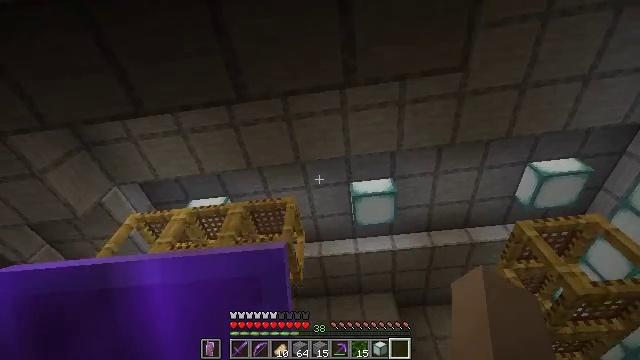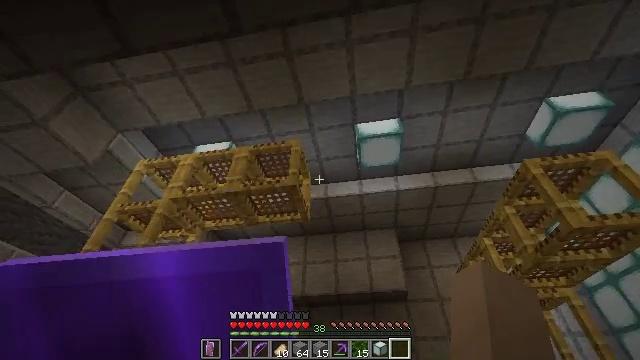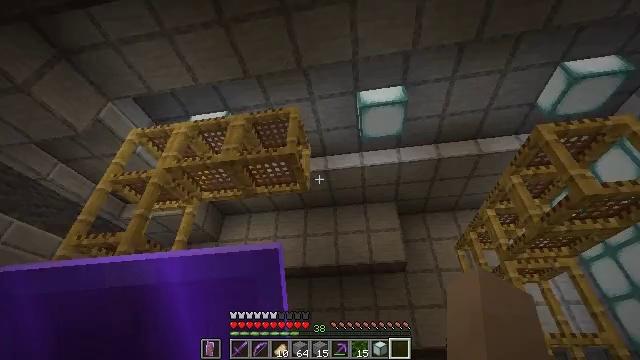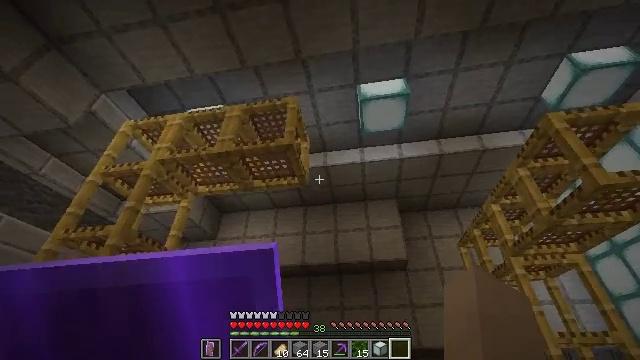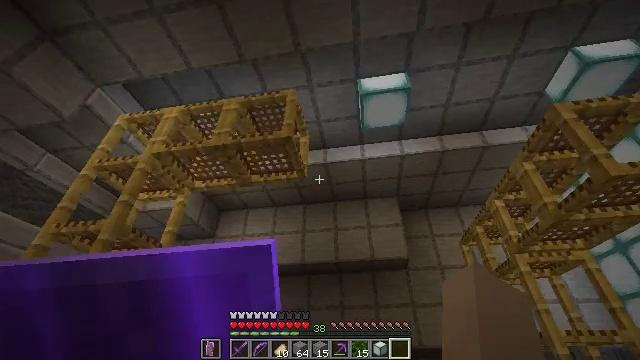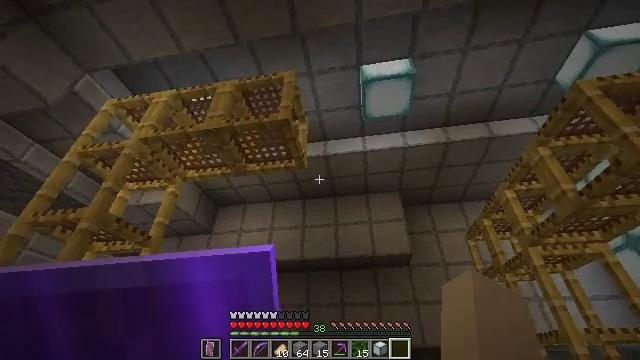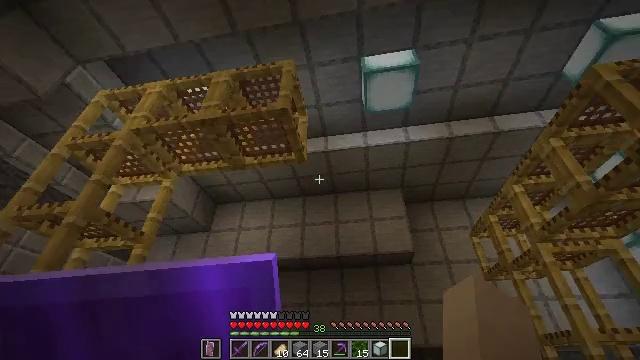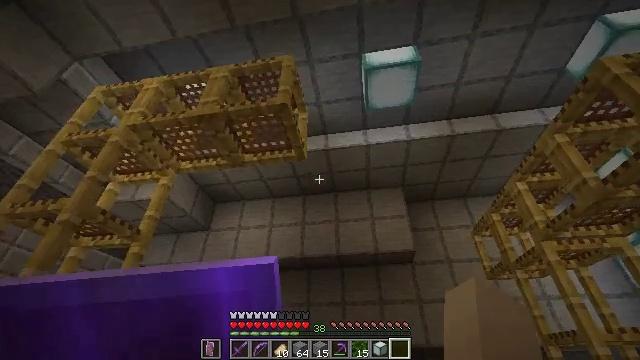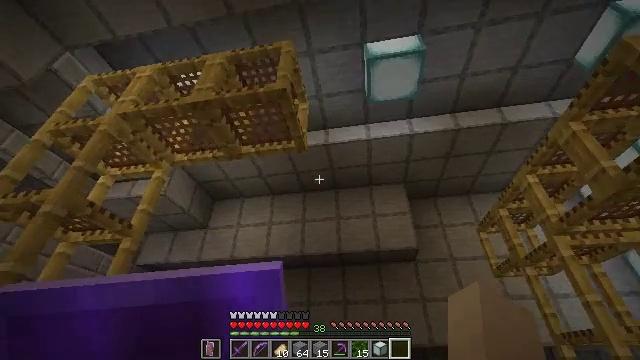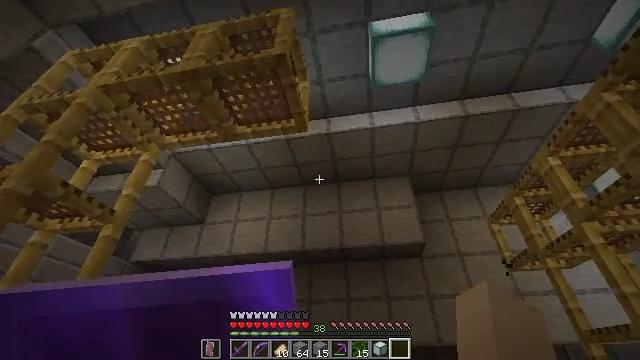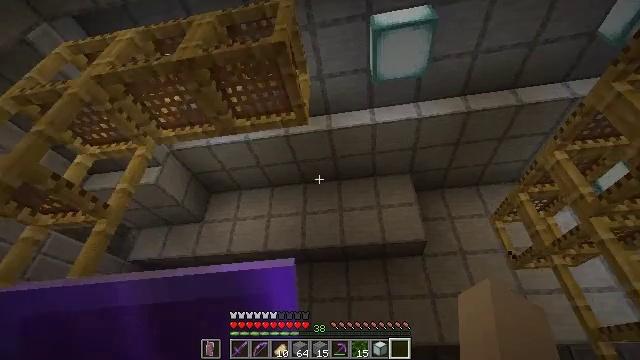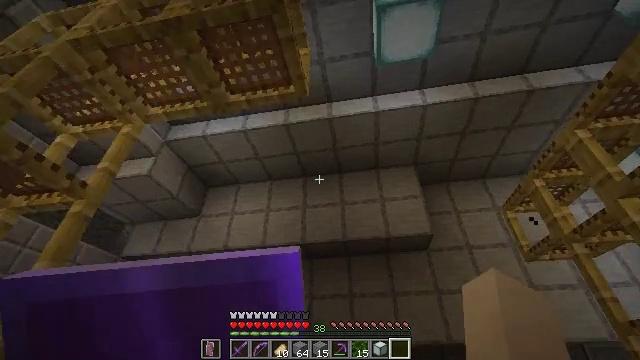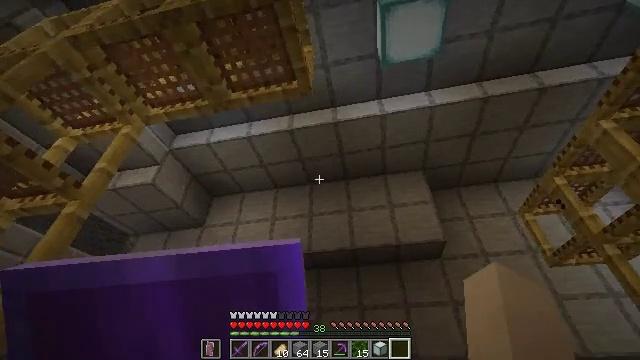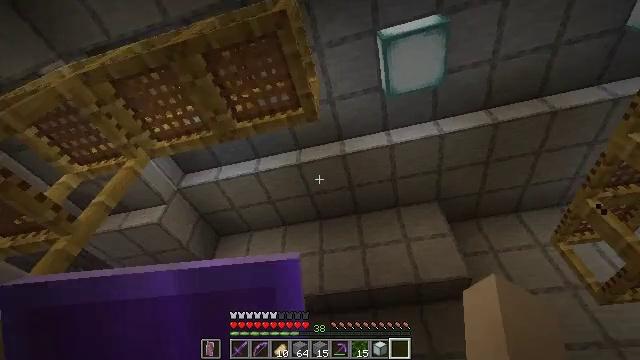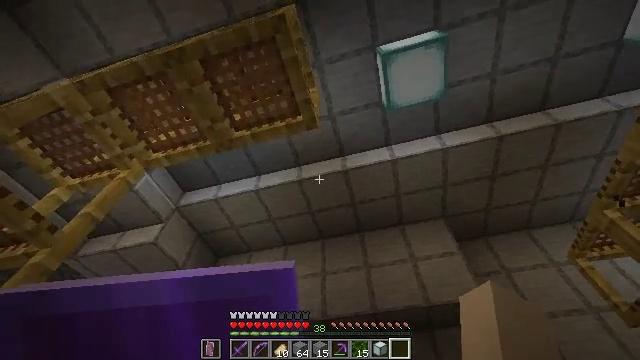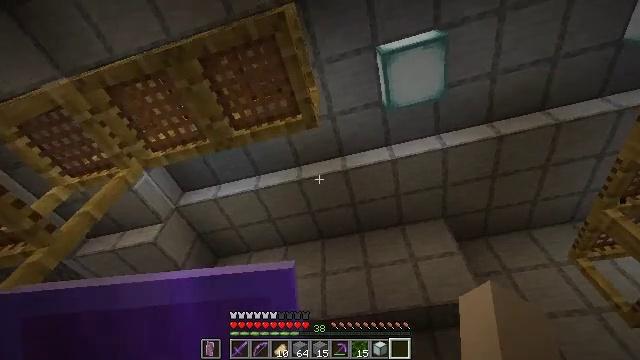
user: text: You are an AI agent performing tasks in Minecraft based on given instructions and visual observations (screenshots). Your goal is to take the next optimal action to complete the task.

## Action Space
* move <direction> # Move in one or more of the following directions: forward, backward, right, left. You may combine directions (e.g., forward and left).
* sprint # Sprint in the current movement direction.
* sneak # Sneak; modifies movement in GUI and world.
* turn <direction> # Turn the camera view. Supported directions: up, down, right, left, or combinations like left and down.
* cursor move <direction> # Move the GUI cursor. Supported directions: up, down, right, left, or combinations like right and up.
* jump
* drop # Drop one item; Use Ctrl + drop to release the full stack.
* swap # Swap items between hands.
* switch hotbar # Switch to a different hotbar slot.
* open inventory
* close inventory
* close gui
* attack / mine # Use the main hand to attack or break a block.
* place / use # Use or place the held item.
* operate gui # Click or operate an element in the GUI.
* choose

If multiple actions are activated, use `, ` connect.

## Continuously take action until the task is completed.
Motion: motion action
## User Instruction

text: Create polished blackstone stairs with polished blackstone and crafting table.
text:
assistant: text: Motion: move forward, turn left and down
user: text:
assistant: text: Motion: move forward, turn down
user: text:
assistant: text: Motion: move forward
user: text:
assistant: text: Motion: move forward
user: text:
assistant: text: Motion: move forward
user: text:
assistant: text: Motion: move forward
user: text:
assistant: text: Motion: move forward
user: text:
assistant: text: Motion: move forward
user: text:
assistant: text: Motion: move forward
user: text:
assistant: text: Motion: move forward
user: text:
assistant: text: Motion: move forward
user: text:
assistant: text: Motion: move forward, turn left and up
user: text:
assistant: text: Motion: move forward, turn left and up
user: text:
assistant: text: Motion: move forward, turn up
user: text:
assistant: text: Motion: move forward
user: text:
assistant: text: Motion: move forward
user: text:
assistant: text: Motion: move forward
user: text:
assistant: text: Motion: move forward
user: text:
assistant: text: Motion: move forward
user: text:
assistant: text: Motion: move forward, turn right and up
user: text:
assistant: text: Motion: turn right and up
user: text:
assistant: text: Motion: turn right and up
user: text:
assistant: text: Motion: no_op
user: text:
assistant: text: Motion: turn right and down
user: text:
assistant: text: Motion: turn down
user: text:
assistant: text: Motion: turn down
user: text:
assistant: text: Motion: turn down
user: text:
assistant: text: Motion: turn down
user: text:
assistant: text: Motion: turn down
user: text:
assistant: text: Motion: turn right and down